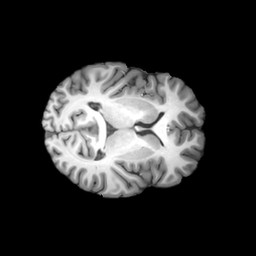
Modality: T1w
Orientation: axial